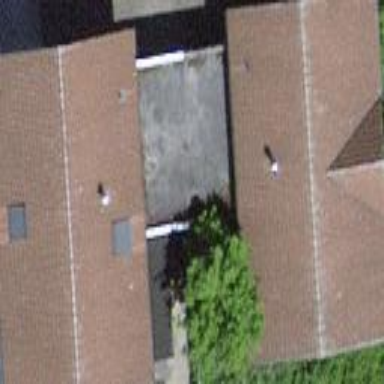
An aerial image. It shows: Terrace building.